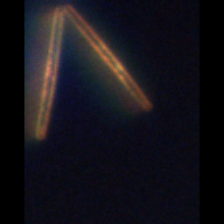
Taxon: Thalassionema
Group: Diatoms